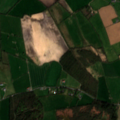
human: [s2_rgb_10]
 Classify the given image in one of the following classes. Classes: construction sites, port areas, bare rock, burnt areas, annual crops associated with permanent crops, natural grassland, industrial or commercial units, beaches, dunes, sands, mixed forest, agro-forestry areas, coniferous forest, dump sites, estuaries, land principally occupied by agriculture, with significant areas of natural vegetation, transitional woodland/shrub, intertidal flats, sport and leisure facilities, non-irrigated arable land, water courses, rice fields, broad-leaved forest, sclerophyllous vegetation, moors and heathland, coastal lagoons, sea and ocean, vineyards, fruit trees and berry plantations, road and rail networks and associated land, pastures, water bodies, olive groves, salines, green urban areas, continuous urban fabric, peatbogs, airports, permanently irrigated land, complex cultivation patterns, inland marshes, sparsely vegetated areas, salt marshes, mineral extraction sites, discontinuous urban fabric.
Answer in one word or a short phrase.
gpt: non-irrigated arable land, pastures, mixed forest